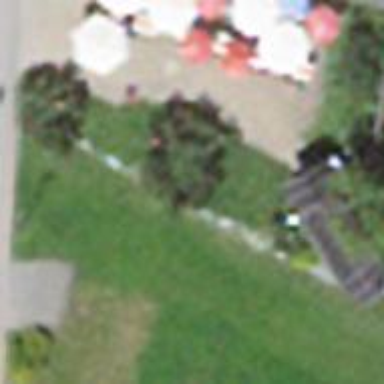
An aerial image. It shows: Outdoor seating area for leisure land.